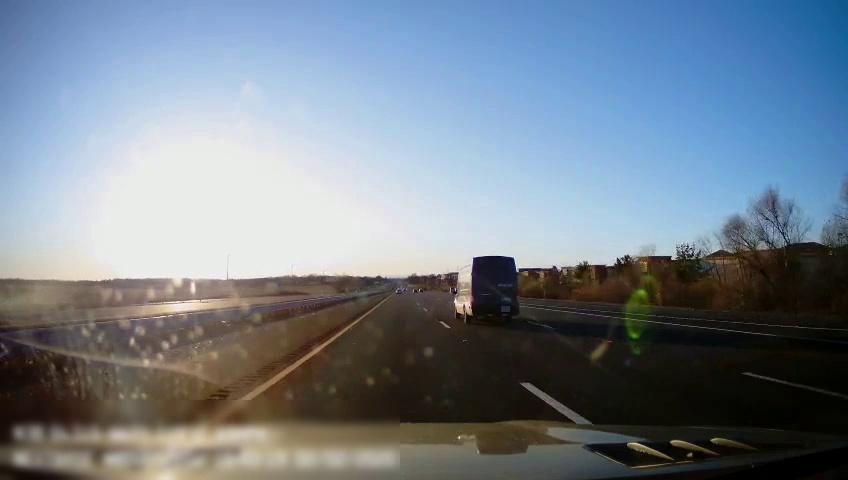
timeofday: Day
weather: Sunny
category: Drivable Space
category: Drivable Space
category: Vehicles | Truck
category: Lanes | Current Lane
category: Lanes | Current Lane
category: Lanes | Alternate Lane
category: Lanes | Alternate Lane
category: Lanes | Alternate Lane